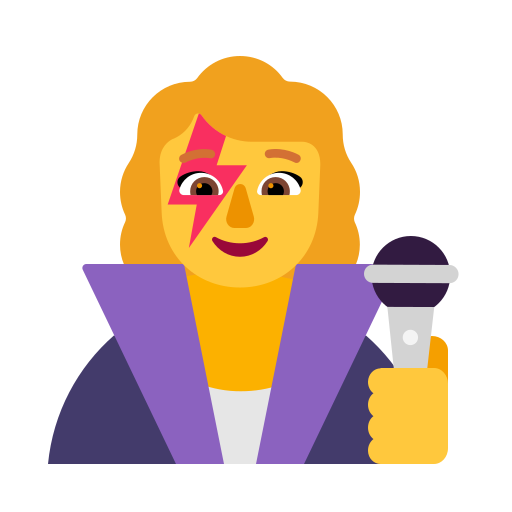
woman singer flat default